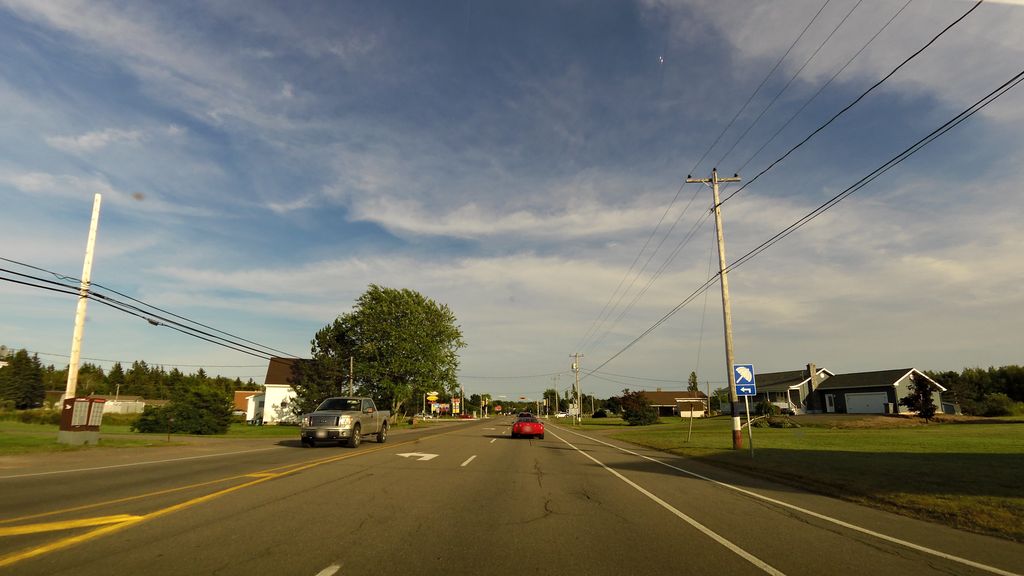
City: charlottetown